Question: I made basic web service with two pages. I used primefaces lib and jsf. On my locallhost (jboss 6.x) the webpage works correctly. If I deployed it to openshift It looks like on the screenshot:

Here is my pom.xml:
''
'''
<project xmlns="http://maven.apache.org/POM/4.0.0"
xmlns:xsi="http://www.w3.org/2001/XMLSchema-instance"
xsi:schemaLocation="http://maven.apache.org/POM/4.0.0
http://maven.apache.org/xsd/maven-4.0.0.xsd">
<modelVersion>4.0.0</modelVersion>
<groupId>com.mycompany</groupId>
<artifactId>aj</artifactId>
<version>1.0-SNAPSHOT</version>
<packaging>war</packaging>
<name>aj</name>
<repositories>
<repository>
<id>prime-repo</id>
<name>PrimeFaces Maven Repository</name>
<url>http://repository.primefaces.org</url>
<layout>default</layout>
</repository>
<repository>
<id>central</id>
<name>Maven Repository Switchboard</name>
<layout>default</layout>
<url>http://repo1.maven.org/maven2</url>
<snapshots>
<enabled>false</enabled>
</snapshots>
</repository>
</repositories>
<properties>
<!-- Explicitly declaring the source encoding eliminates the following message: -->
<!-- [WARNING] Using platform encoding (UTF-8 actually) to copy filtered resources, i.e. build is platform dependent! -->
<project.build.sourceEncoding>UTF-8</project.build.sourceEncoding>
<!-- Define the version of JBoss' Java EE 6 APIs and Tools we want to import. -->
<javaee6.with.tools.version>1.0.0.M1</javaee6.with.tools.version>
<!-- Alternatively, comment out the above line, and un-comment the line below to use version 3.0.0.Beta1-redhat-1
which is a release certified to work with JBoss EAP 6. It requires you have access to the JBoss EAP 6 maven repository. -->
<!-- <javaee6.spec.version>3.0.0.Beta1-redhat-1</javaee6.spec.version> -->
</properties>
<dependencyManagement>
<dependencies>
<!-- JBoss distributes a complete set of Java EE 6 APIs including a Bill of Materials (BOM). A BOM specifies
the versions of a "stack" (or a collection) of artifacts. We use this here so that we always get the correct versions of
artifacts. Here we use the jboss-javaee-6.0-with tools stack (you can read this as the JBoss stack of the Java EE 6 APIs,
with some extras tools for your project, such as Arquillian for testing) -->
<dependency>
<groupId>org.jboss.bom</groupId>
<artifactId>jboss-javaee-6.0-with-tools</artifactId>
<version>${javaee6.with.tools.version}</version>
<type>pom</type>
<scope>import</scope>
</dependency>
</dependencies>
</dependencyManagement>
<dependencies>
<dependency>
<groupId>javax.servlet</groupId>
<artifactId>jstl</artifactId>
<version>1.2</version>
</dependency>
<dependency>
<groupId>taglibs</groupId>
<artifactId>standard</artifactId>
<version>1.1.2</version>
</dependency>
<dependency>
<groupId>org.primefaces</groupId>
<artifactId>primefaces</artifactId>
<version>3.5</version>
</dependency>
<dependency>
<groupId>javax</groupId>
<artifactId>javaee-web-api</artifactId>
<version>6.0</version>
<scope>provided</scope>
</dependency>
</dependencies>
<build>
<plugins>
<plugin>
<groupId>org.apache.maven.plugins</groupId>
<artifactId>maven-compiler-plugin</artifactId>
<version>3.1</version>
<configuration>
<source>1.7</source>
<target>1.7</target>
<compilerArguments>
<endorseddirs>${basedir}</endorseddirs>
</compilerArguments>
</configuration>
</plugin>
<plugin>
<groupId>org.apache.maven.plugins</groupId>
<artifactId>maven-war-plugin</artifactId>
<version>2.3</version>
<configuration>
<failOnMissingWebXml>false</failOnMissingWebXml>
</configuration>
</plugin>
<plugin>
<groupId>org.apache.maven.plugins</groupId>
<artifactId>maven-dependency-plugin</artifactId>
<version>2.7</version>
<executions>
<execution>
<phase>validate</phase>
<goals>
<goal>copy</goal>
</goals>
<configuration>
<outputDirectory>${basedir}</outputDirectory>
<silent>true</silent>
<artifactItems>
<artifactItem>
<groupId>javax</groupId>
<artifactId>javaee-endorsed-api</artifactId>
<version>6.0</version>
<type>jar</type>
</artifactItem>
</artifactItems>
</configuration>
</execution>
</executions>
</plugin>
</plugins>
</build>
</project>
'''
Has anyone got the same problem? Thanks a lot for help.
web.xml:
'''
<?xml version="1.0" encoding="UTF-8"?>
<web-app version="3.0" xmlns="http://java.sun.com/xml/ns/javaee"
xmlns:xsi="http://www.w3.org/2001/XMLSchema-instance" xsi:schemaLocation="http://java.sun.com/xml/ns/javaee http://java.sun.com/xml/ns/javaee/web-app_3_0.xsd">
<context-param>
<param-name>javax.faces.PROJECT_STAGE</param-name>
<param-value>Development</param-value>
</context-param>
<servlet>
<servlet-name>Faces Servlet</servlet-name>
<servlet-class>javax.faces.webapp.FacesServlet</servlet-class>
<load-on-startup>1</load-on-startup>
</servlet>
<servlet-mapping>
<servlet-name>Faces Servlet</servlet-name>
<url-pattern>/faces/*</url-pattern>
</servlet-mapping>
<session-config>
<session-timeout>
30
</session-timeout>
</session-config>
<welcome-file-list>
<welcome-file>faces/index.xhtml</welcome-file>
</welcome-file-list>
'''
index.xhtml:
'''
<?xml version='1.0' encoding='UTF-8' ?>
<!DOCTYPE HTML PUBLIC "-//W3C//DTD HTML 4.01 Transitional//EN"
"http://www.w3.org/TR/html4/loose.dtd">
<html xmlns="http://www.w3.org/1999/xhtml"
xmlns:h="http://java.sun.com/jsf/html"
xmlns:f="http://java.sun.com/jsf/core"
xmlns:ui="http://java.sun.com/jsf/facelets"
xmlns:p="http://primefaces.org/ui">
<h:head>
<title>Facelet Title</title>
</h:head>
<h:body>
<p:layout fullPage="true">
<p:layoutUnit position="north" size="100" resizable="true" closable="true" collapsible="true">
Header
</p:layoutUnit>
<p:layoutUnit position="south" size="100" closable="true" collapsible="true">
Footer
</p:layoutUnit>
<p:layoutUnit position="west" size="250" collapsible="true">
<h:form>
<p:menu>
<p:submenu >
<p:menuitem value="home" action="#{menuBean.home()}" />
<p:menuitem value="wynik" action="#{menuBean.wynik()}" />
</p:submenu>
</p:menu>
</h:form>
</p:layoutUnit>
<p:layoutUnit position="center">
Welcome to PrimeFaces
</p:layoutUnit>
</p:layout>
<br />
<h:link outcome="welcomePrimefaces" value="Primefaces welcome page" />
<br />
<h:link outcome="welcomePrimefaces" value="Primefaces welcome page" />
</h:body>
</html>
'''
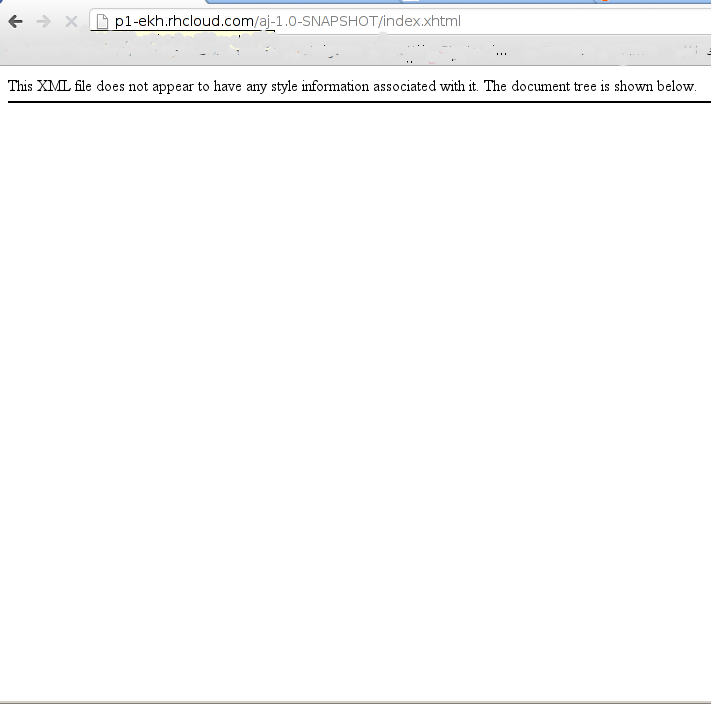
Answer: You're attempting to access the index.xhtml. However, your faces servlet mapping indicates that it should be /context-root/faces/index.xhtml
Also note that open shift is based on JBoss AS 7, not JBoss AS 6. If you want to verify that your application will work locally you should switch to AS7.